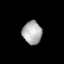
Tissue: lung
Cell type: Epithelial cells
Senescence score: 0.2292
Nuclear area (px): 440
Mean DAPI intensity: 172.793